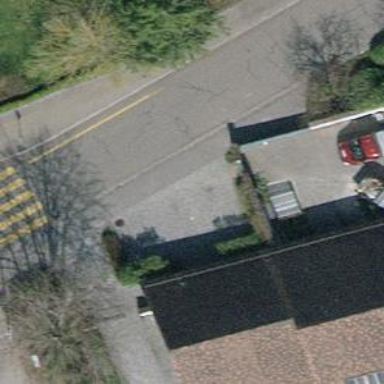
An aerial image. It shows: Street side parking area.